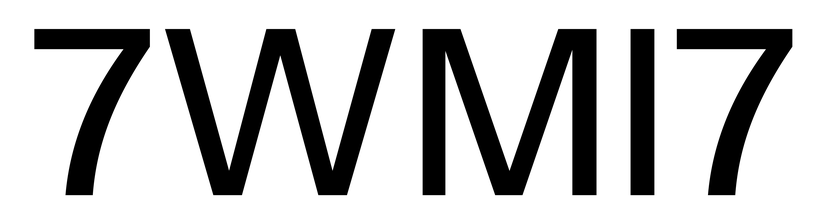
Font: InstrumentSans_Medium